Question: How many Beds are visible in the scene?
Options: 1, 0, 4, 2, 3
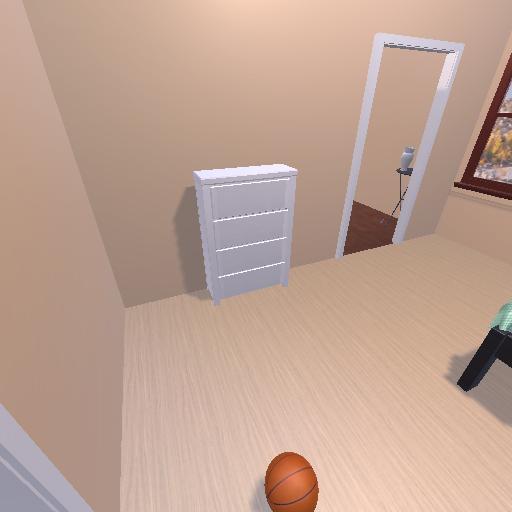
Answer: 1